Question: Using WTL and Graphics,I rewrite an list view tool,like:
.
Seems that the old one still there, but not so clear,whats wrong?
The Core Draw Code:
'''
void _DrawItem(HDC hDC, LPDRAWITEMSTRUCT lpDrawItemStruct)
{
...
CDCHandle dcx;
Gdiplus::Graphics grap(hDC);
CRect rcTmp;
GetClientRect(&rcTmp);
dcx.Attach(hDC);
BOOL bBackColor = TRUE;
if ((lpDrawItemStruct->itemID % 2) == 0)
{
bBackColor = FALSE;
}
Gdiplus::SolidBrush mySolidBrush(Gdiplus::Color(235, 235, 235,235));
if (pItem->getOver() || pItem->getChecked())
{
mySolidBrush.SetColor(Gdiplus::Color(215, 0, 0, 215));
}else{
if (bBackColor)
{
mySolidBrush.SetColor(Gdiplus::Color(235, 235, 235, 235));
}else{
mySolidBrush.SetColor(Gdiplus::Color(255, 255, 255, 255));
}
}
grap.FillRectangle(&mySolidBrush, lpDrawItemStruct->rcItem.left , lpDrawItemStruct->rcItem.top, nColumWidth,
lpDrawItemStruct->rcItem.bottom - lpDrawItemStruct->rcItem.top);
'''
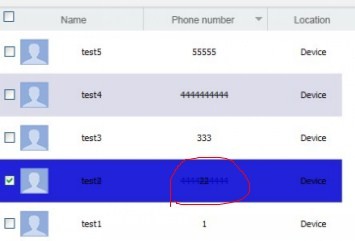
Answer: Just a guess but your alpha transparency value is not opaque so filling the rect with 235,235,235,235 will blend with the old content. Probably need a 255 in there for alpha.